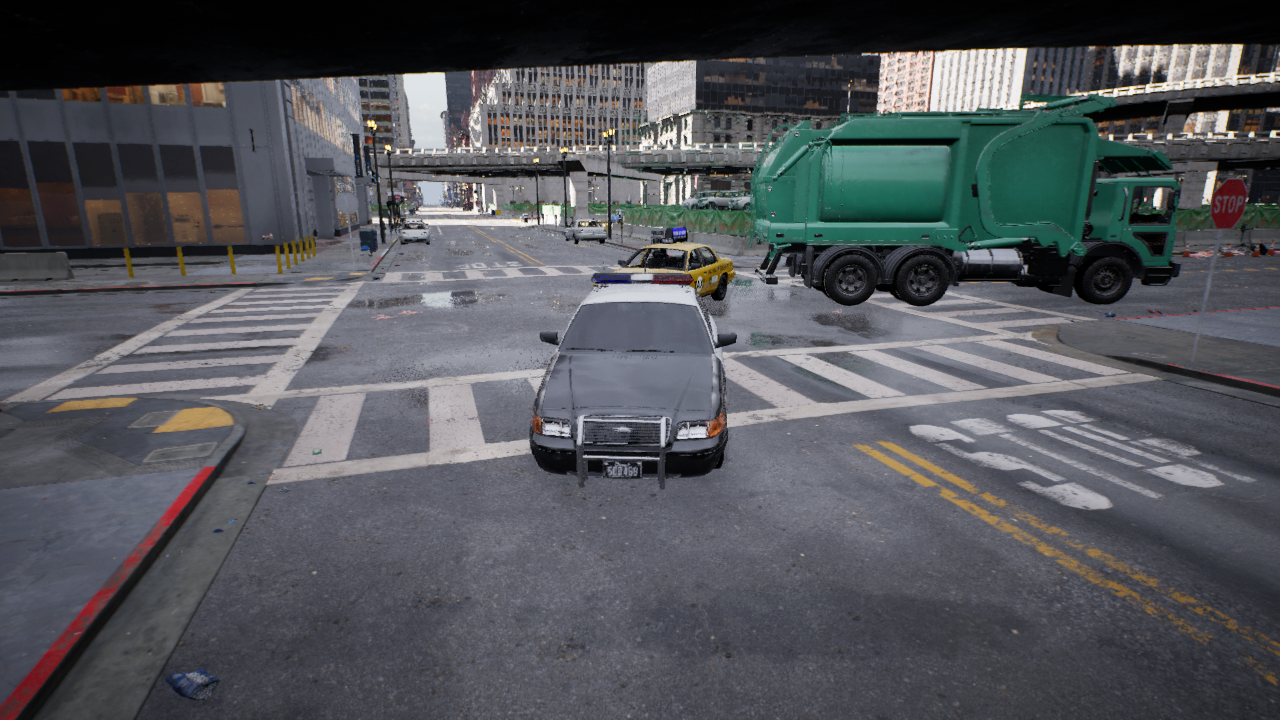
Venue: intersection
Lighting: clear day
Vehicle rig: sedan